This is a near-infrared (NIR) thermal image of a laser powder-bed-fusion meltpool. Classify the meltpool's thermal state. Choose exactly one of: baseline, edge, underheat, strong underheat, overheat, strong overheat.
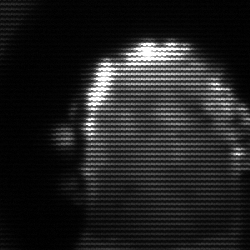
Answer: baseline